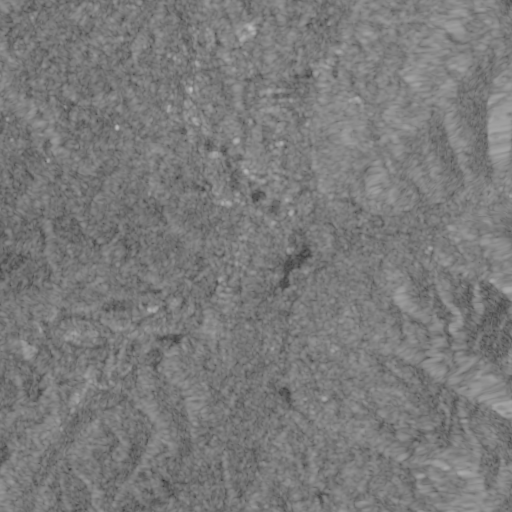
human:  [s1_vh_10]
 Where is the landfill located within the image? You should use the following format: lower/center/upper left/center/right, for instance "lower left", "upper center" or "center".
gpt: The landfill is located in the upper right of the image.
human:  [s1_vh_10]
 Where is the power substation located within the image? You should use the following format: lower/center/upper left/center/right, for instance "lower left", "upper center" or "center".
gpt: The power substation is located in the upper center of the image.
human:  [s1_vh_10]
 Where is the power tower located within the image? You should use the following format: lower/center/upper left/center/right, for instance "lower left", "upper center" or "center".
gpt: The power tower is located in the upper center of the image.
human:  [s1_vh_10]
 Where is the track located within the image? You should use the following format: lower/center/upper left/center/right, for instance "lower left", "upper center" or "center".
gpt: The track is located in the upper center of the image.
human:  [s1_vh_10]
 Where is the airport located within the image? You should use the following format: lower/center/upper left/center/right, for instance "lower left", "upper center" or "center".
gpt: There is no airport in the image.

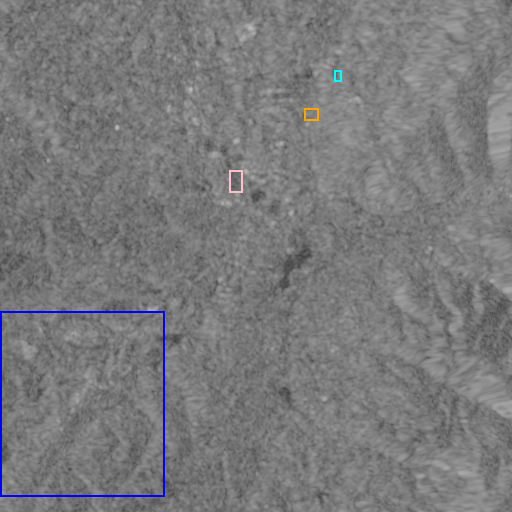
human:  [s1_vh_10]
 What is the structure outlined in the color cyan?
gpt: The structure outlined in cyan is a landfill.
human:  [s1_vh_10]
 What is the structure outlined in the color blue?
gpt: The structure outlined in blue is a park.
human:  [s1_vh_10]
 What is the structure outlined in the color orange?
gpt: The structure outlined in orange is a power substation.
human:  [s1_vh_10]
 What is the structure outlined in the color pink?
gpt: The structure outlined in pink is a track.
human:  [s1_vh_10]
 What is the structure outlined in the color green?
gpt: There is no green outline.